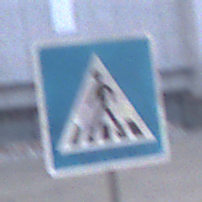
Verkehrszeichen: FussgaengerueberwegRechts
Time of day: SunriseSunset
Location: Outdoor (Urban)
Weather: PartlyCloudy
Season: NotSpecified
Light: Natural